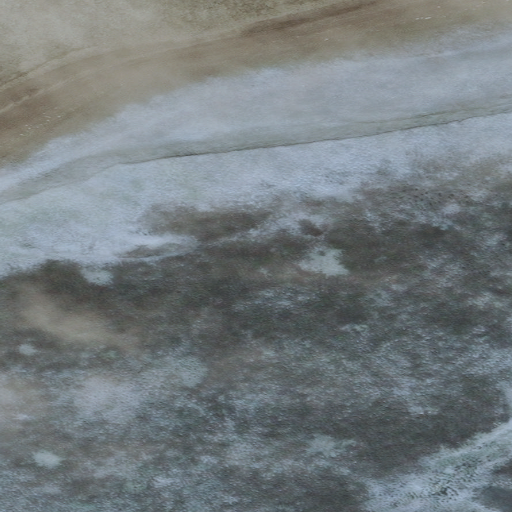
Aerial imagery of cape in Alaska named Cape Lieskof containing only unknown